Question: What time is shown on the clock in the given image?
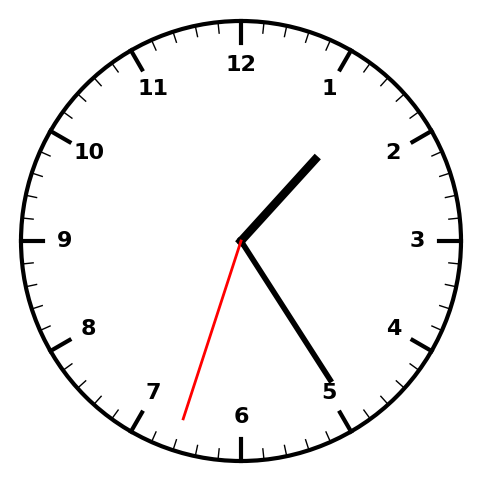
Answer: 01:24:33